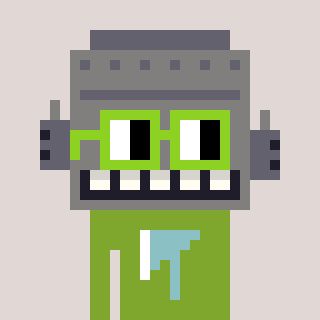
a pixel art character with square light green glasses, a robot-shaped head and a slimegreen-colored body on a warm background